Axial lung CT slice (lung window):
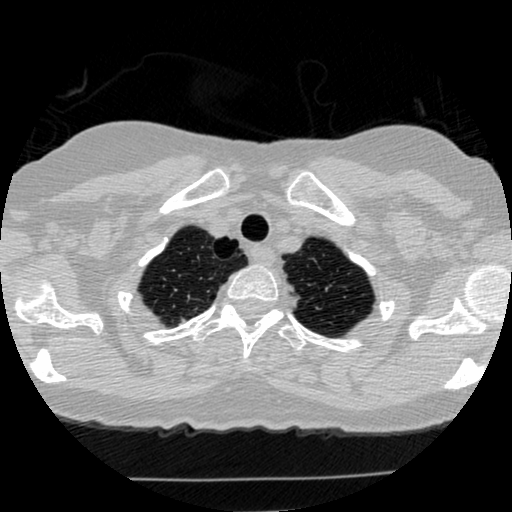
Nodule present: no